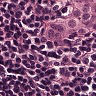
Metastatic tissue present: yes